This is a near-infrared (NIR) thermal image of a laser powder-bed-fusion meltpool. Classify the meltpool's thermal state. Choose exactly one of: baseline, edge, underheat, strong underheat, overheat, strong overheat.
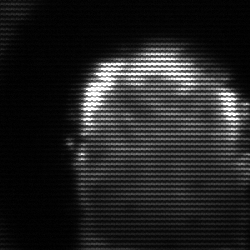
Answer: baseline